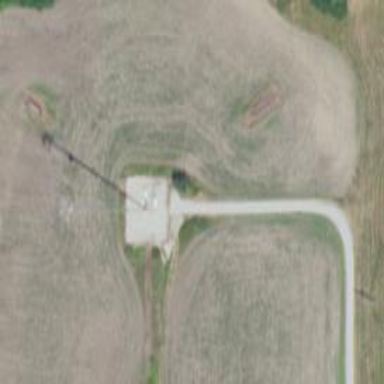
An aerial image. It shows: Mast tower used for communication.